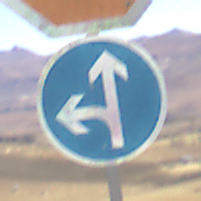
Verkehrszeichen: VorgeschriebeneFahrtrichtungGeradeausOderLinks
Zusatzzeichen oben: Stop
Umgebung: Outdoor, Nature
Tageszeit: Midday
Wetter: Clear
Licht: Natural
Jahreszeit: NotSpecified
Kontrast: HighContrast